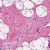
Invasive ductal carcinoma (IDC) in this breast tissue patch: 0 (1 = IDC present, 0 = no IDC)